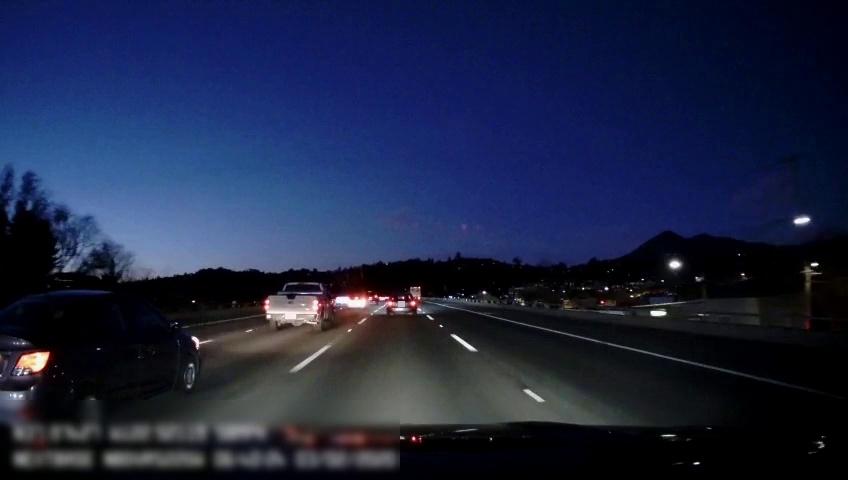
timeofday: Night
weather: Other
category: Drivable Space
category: Vehicles | Car
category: Vehicles | SUV
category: Vehicles | Car
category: Vehicles | Car
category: Vehicles | Truck
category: Vehicles | Car
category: Vehicles | Truck
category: Lanes | Alternate Lane
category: Lanes | Alternate Lane
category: Lanes | Current Lane
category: Lanes | Current Lane
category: Lanes | Alternate Lane